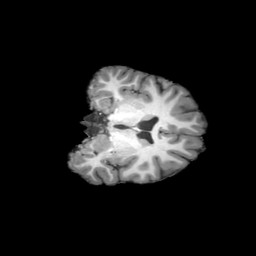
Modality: T1w
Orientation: coronal